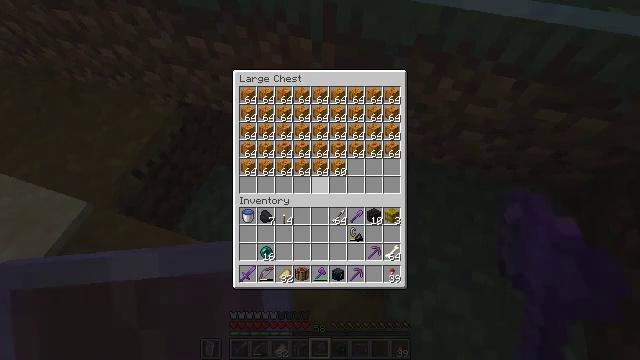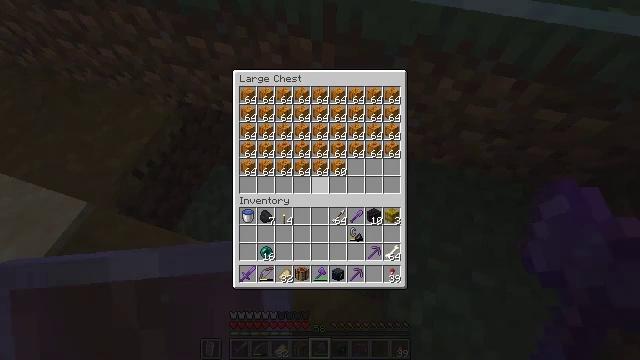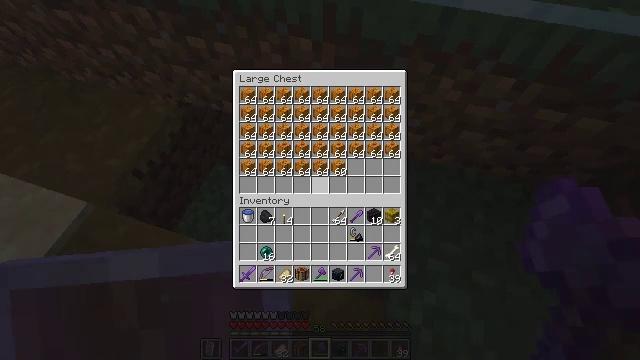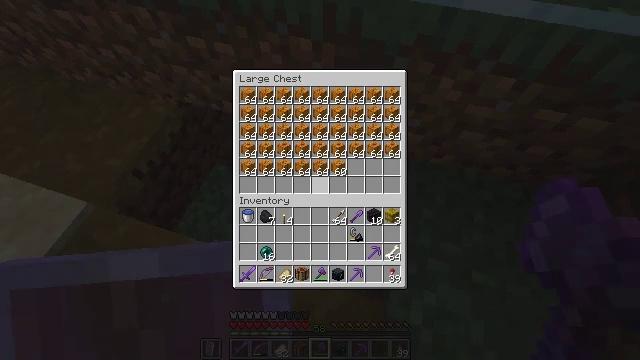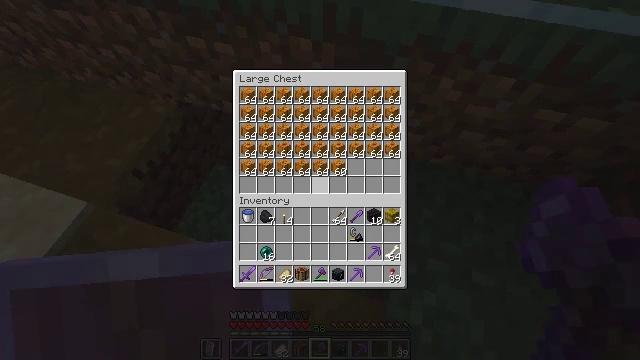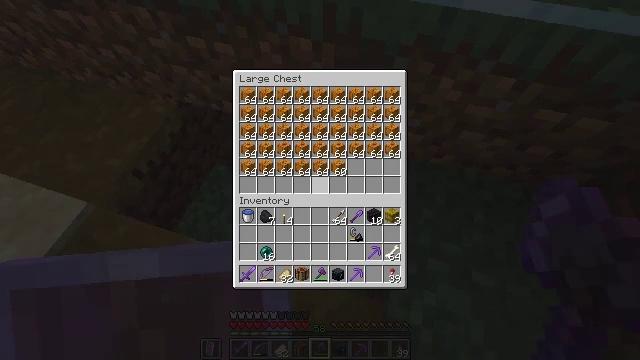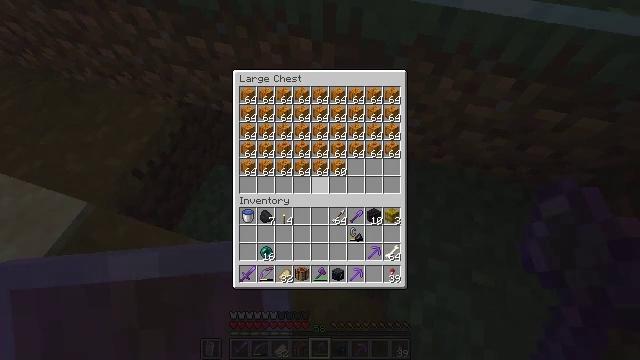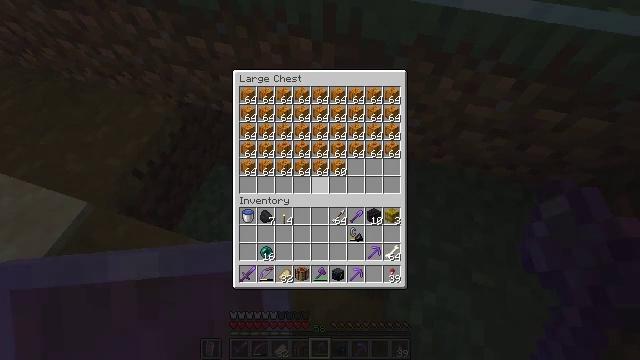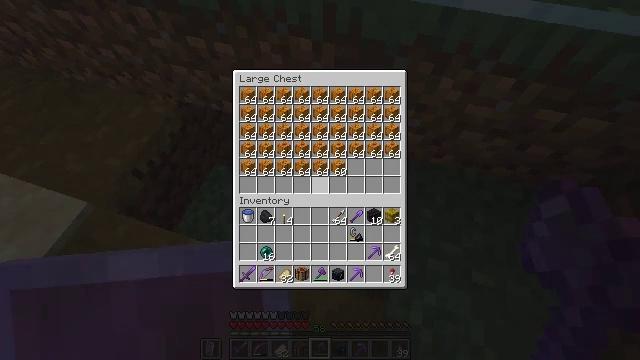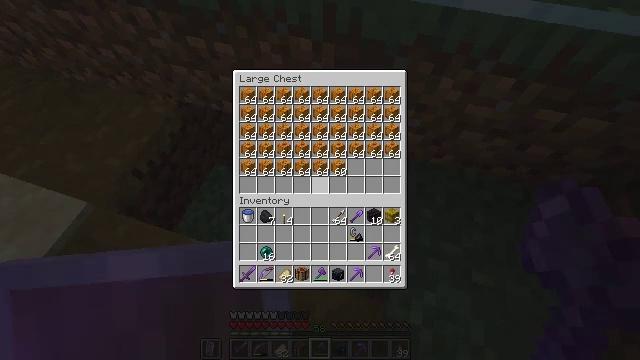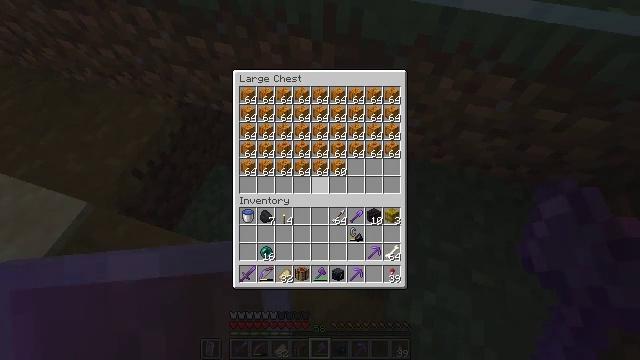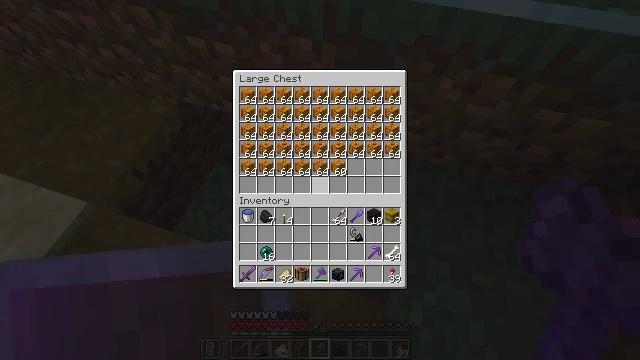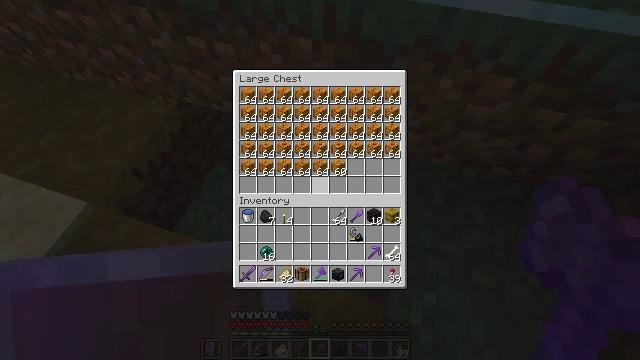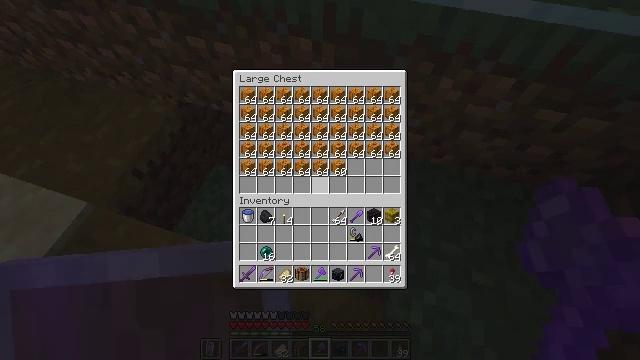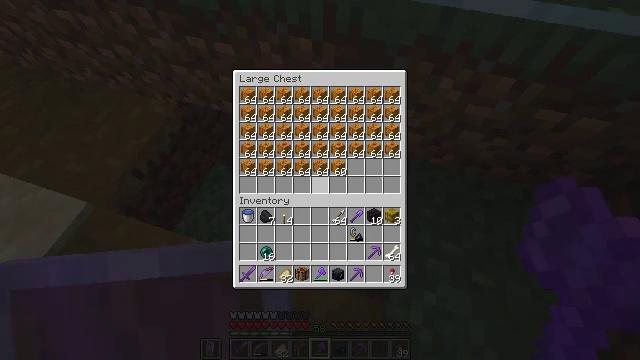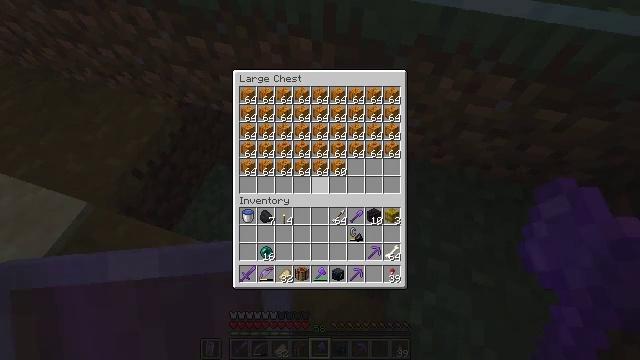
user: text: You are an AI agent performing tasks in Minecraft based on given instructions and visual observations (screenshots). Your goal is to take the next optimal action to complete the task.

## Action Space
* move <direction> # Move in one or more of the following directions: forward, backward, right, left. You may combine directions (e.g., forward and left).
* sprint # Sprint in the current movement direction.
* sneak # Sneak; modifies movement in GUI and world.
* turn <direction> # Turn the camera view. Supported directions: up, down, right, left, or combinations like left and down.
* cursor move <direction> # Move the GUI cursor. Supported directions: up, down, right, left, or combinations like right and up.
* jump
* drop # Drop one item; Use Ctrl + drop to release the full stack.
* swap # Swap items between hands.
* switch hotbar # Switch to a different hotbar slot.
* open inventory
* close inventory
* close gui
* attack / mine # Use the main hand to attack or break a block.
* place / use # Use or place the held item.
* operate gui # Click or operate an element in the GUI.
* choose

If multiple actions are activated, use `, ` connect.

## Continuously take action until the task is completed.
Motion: motion action
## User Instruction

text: Gather slime blocks for crafting purposes.
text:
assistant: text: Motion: no_op
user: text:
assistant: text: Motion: no_op
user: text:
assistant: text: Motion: no_op
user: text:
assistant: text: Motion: no_op
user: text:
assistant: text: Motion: no_op
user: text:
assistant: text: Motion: no_op
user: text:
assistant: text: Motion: no_op
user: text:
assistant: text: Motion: no_op
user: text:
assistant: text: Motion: no_op
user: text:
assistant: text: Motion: no_op
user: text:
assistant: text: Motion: no_op
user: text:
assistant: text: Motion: no_op
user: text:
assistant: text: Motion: no_op
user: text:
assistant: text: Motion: no_op
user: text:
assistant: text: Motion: no_op
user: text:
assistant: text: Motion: no_op
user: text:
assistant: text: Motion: no_op
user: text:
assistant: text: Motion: no_op
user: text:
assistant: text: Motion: no_op
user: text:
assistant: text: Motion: no_op
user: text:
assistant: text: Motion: no_op
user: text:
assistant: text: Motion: no_op
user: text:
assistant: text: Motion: no_op
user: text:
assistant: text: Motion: no_op
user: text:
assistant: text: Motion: no_op
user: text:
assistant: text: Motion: no_op
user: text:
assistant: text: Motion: no_op
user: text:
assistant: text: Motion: no_op
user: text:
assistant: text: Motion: no_op
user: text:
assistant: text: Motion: no_op